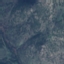
Land use / land cover class: HerbaceousVegetation